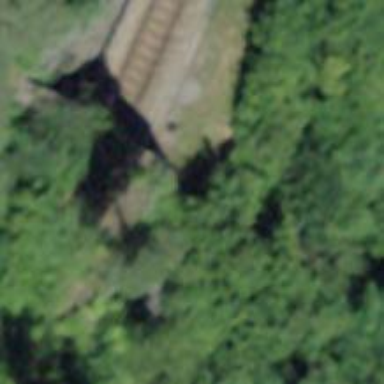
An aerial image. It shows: Retaining wall.